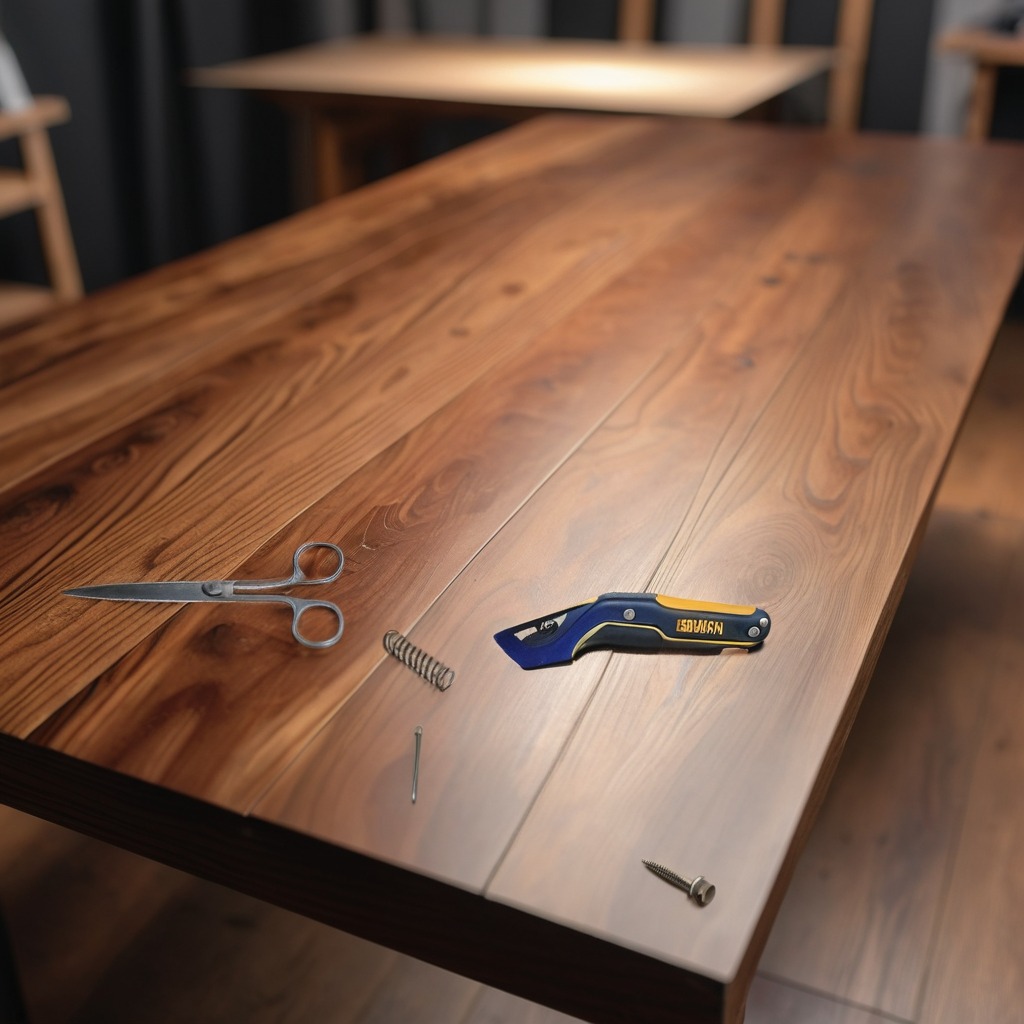
A utility knife, a metal machine screw, an iron nail, a coiled metal spring, and a pair of scissors are lying on the wooden table.